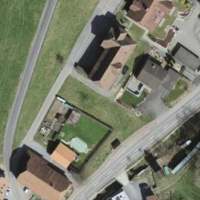
EUNIS habitat code: 55
Species observed at this site:
Vicia sepium